Question: I'm just manipulating some of my step data throughout the year, but I'm seriously wondering where I've gone wrong with the date function. Why does the DateValue function work the way I want up until row 2804? After that point, it just keeps the "0:00" along with the date.
The data in column A looks the same throughout the entire spreadsheet, so I'm not sure where else to dig around, and if anyone has encountered this before.

'''
Sub test()
Dim x As Range, lastRow As Integer, rw As Integer
lastRow = ActiveSheet.Cells.SpecialCells(xlCellTypeLastCell).Row
Set x = Range("B2:B" & lastRow)
For Each cell In x
rw = cell.Row
cell.Value = Format(DateValue(Range("A" & rw).Value), "yyyy-mm-dd")
Next cell
End Sub
'''
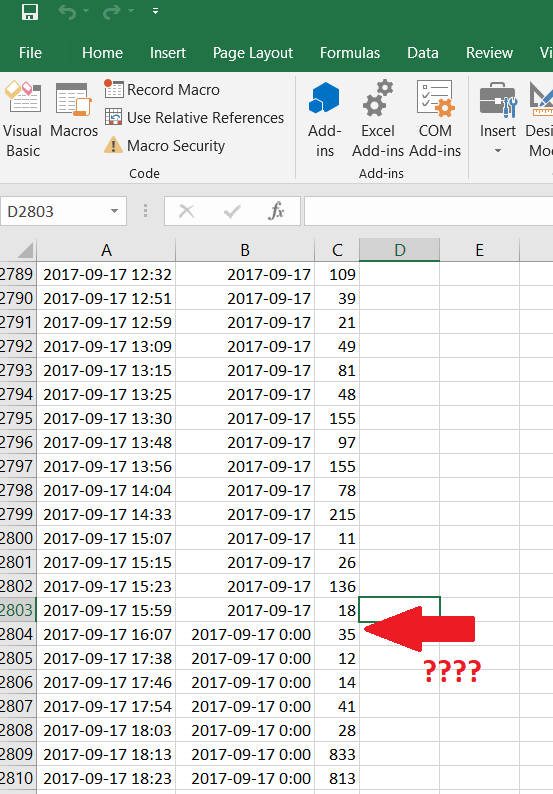
Answer: If all you're doing is changing number formatting (), perhaps something like the following:
'''
Sub Test()
With ActiveSheet
.Range(.Range("A2"), .Cells(.Rows.Count, 1).End(xlUp)).NumberFormat = "yyyy-mm-dd"
End With
End Sub
'''
Or format the whole column in one go, as suggested by @Comintern:
'''
Sub Test
ActiveSheet.Range("A:A").NumberFormat = "yyyy-mm-dd"
End Sub
'''